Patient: sex M, age 83
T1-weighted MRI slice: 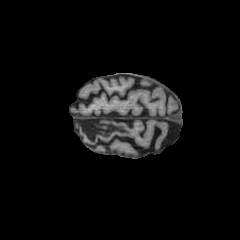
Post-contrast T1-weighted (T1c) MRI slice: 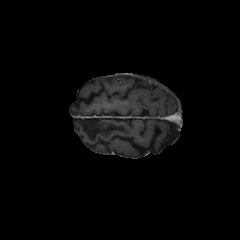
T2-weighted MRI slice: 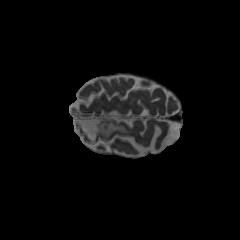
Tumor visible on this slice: no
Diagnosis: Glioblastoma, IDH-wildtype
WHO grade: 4